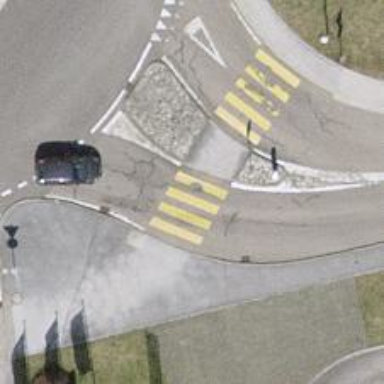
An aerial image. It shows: Zebra crossing on the road.